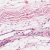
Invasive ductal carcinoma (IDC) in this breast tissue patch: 0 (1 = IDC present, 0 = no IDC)